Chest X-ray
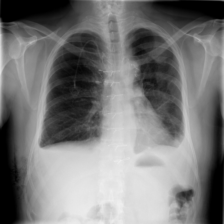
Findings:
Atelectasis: negative
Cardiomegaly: negative
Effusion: positive
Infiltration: negative
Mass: negative
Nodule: negative
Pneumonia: negative
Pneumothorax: positive
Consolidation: negative
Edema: negative
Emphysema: negative
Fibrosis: negative
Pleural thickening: negative
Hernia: negative